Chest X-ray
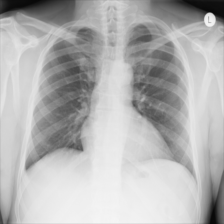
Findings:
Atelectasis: negative
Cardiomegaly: negative
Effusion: negative
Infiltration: negative
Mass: negative
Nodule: negative
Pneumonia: negative
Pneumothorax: negative
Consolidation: negative
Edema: negative
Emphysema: negative
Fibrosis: negative
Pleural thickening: negative
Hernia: negative